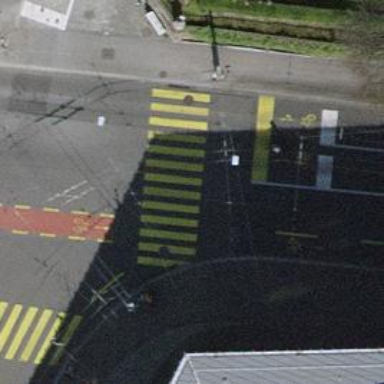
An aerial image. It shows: Marked crossing with zebra stripes on the road.